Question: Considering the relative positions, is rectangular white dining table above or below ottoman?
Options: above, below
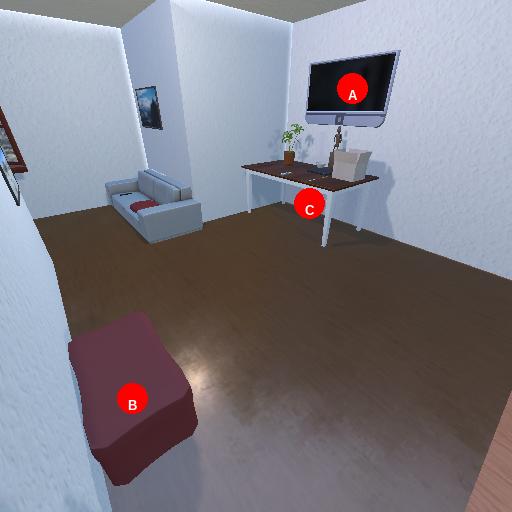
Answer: above